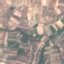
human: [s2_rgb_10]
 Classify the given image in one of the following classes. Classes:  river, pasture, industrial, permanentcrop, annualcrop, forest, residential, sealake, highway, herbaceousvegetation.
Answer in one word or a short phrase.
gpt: PermanentCrop